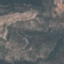
Land use / land cover: HerbaceousVegetation